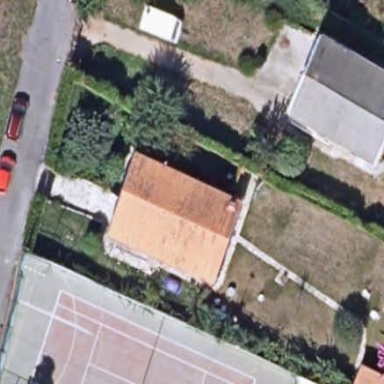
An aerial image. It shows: Simple house.